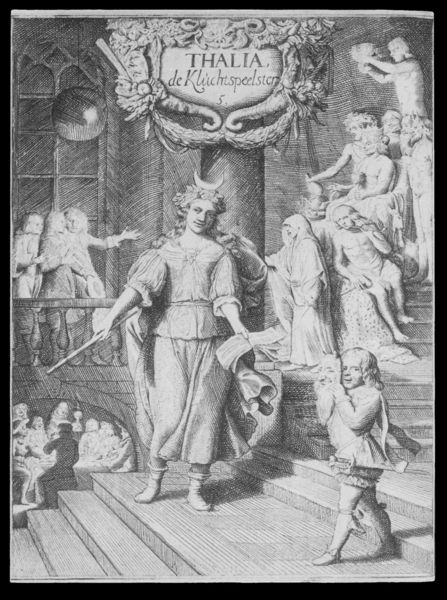
Titel: Thalia, Titelseite für Buch 5, Inleyding tot de Hooge Schoole der Schilderkonst
Künstler: Samuel van Hoogstraten
Schlagwörter: nackt, menschen, fenster, schwarz, säule, weiss, zeichnung, interieur, kind, balkon, schrift, bogen, treppe, kartusche, muse, stufen, schild, mond, maske, balustrade, druck, halbmond, schwarzweiß, schwert, kugel, griechenland, thalia, baluster, scharzweiß, giechen